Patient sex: F
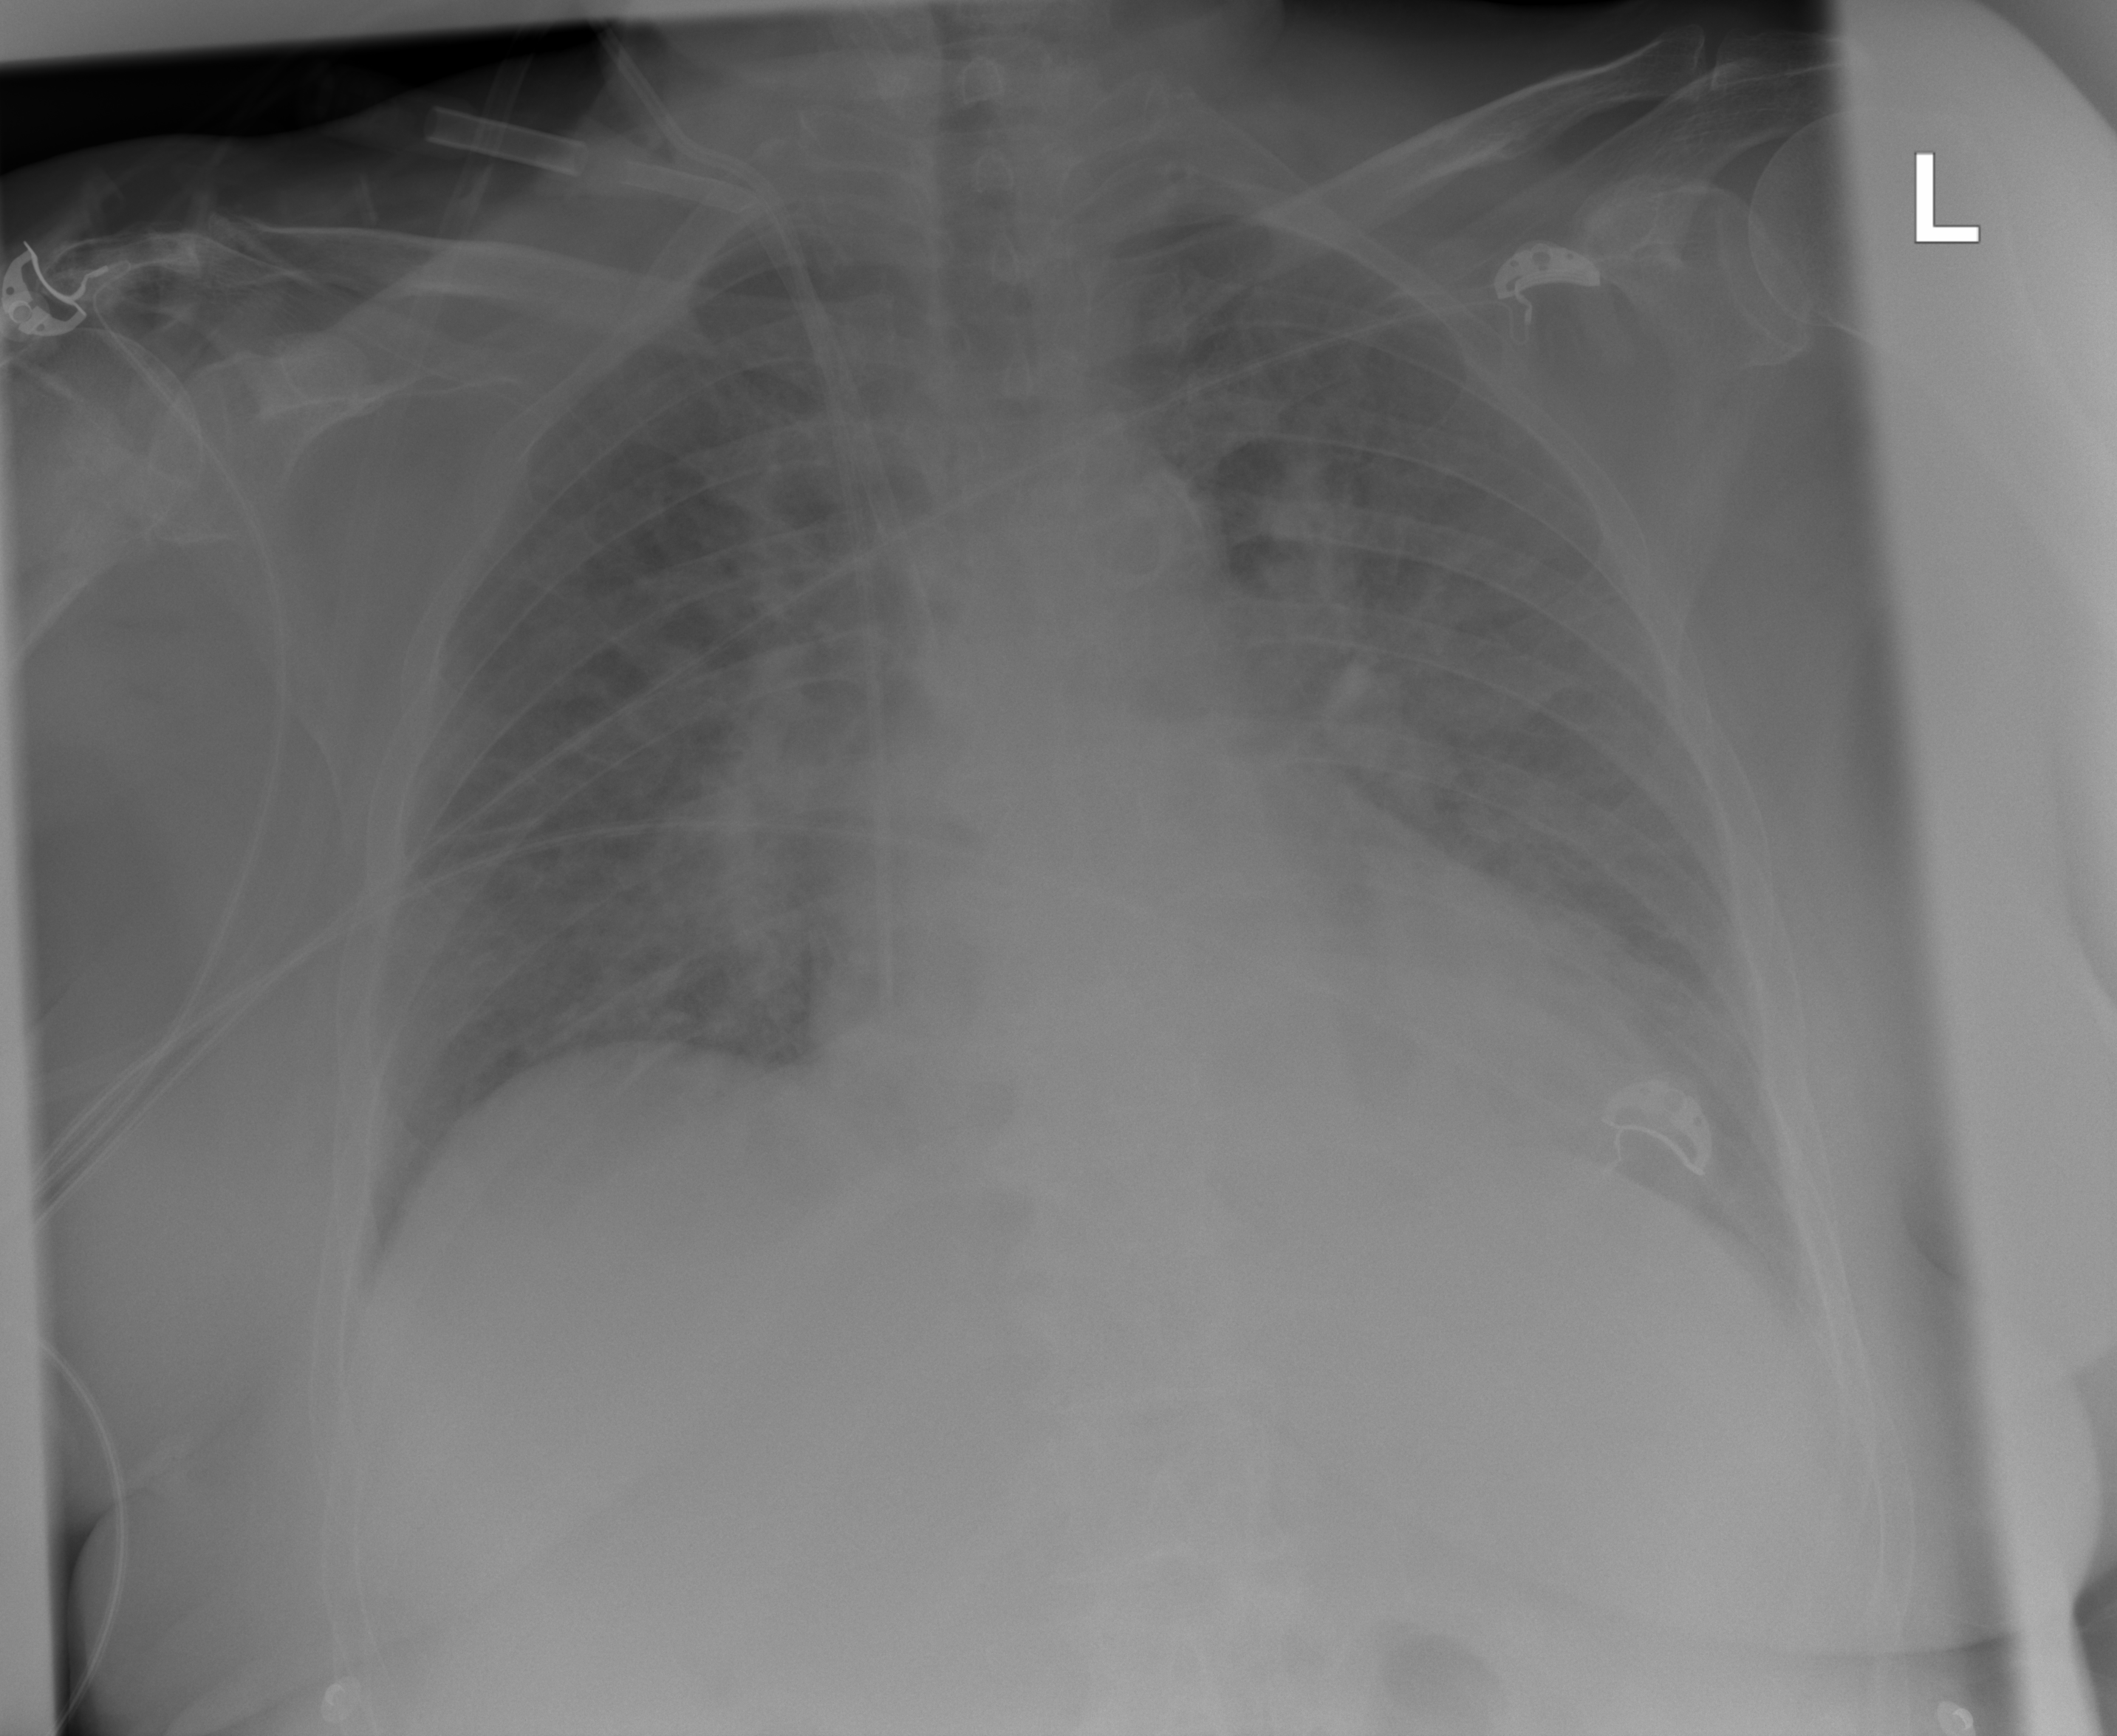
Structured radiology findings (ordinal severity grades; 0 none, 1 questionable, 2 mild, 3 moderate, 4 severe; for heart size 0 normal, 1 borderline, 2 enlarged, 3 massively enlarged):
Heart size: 2
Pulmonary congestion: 2
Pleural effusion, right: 0
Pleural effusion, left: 1
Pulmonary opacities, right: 1
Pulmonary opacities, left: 1
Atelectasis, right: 2
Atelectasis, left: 2